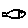
Label: fish